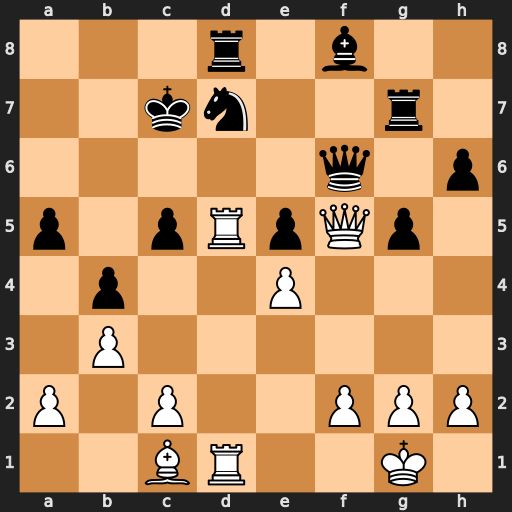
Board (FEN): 3r1b2/2kn2r1/5q1p/p1pRpQp1/1p2P3/1P6/P1P2PPP/2BR2K1
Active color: w
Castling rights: -
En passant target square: -
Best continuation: Qxf6 Nxf6 Rxd8